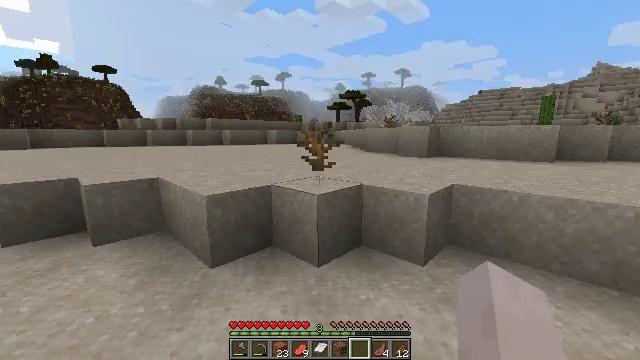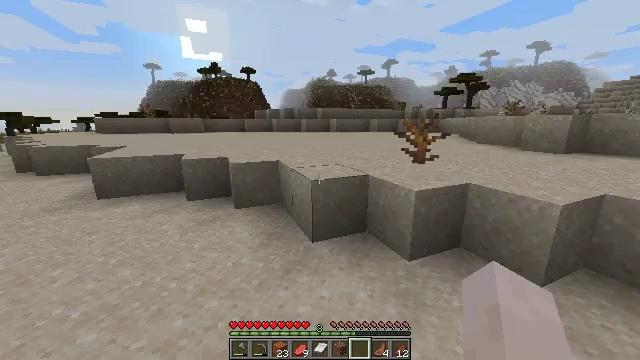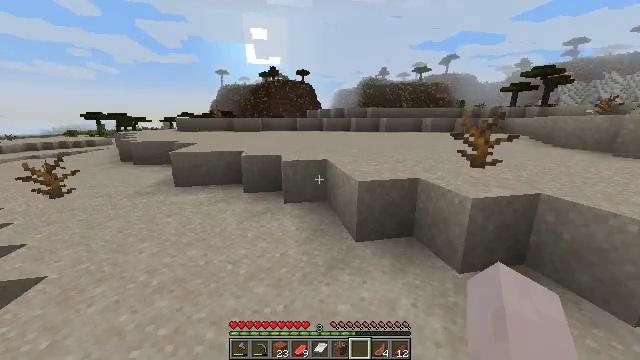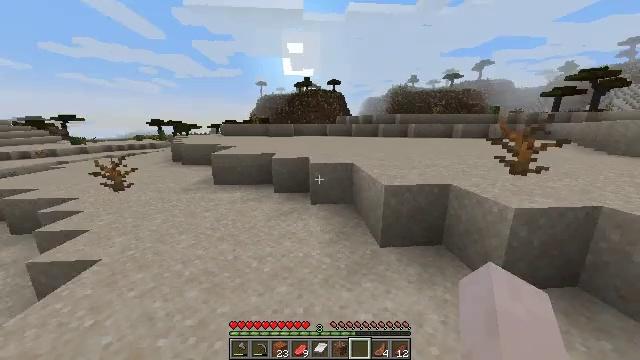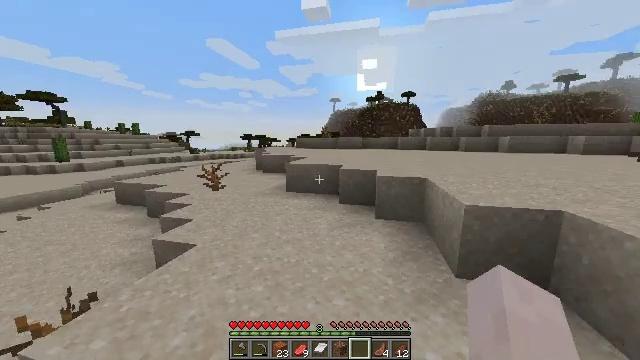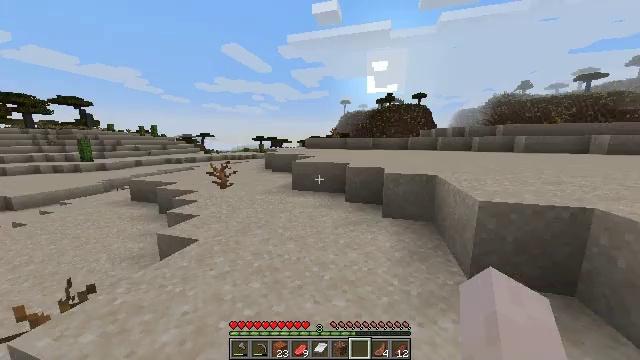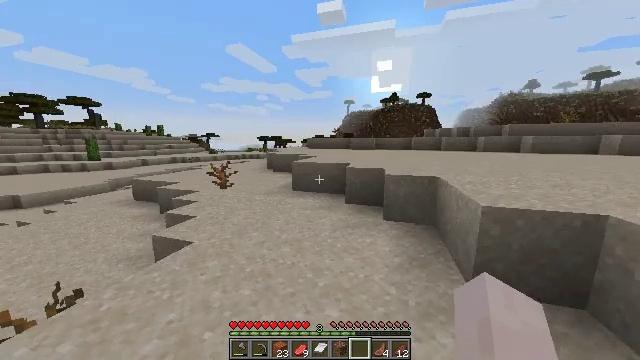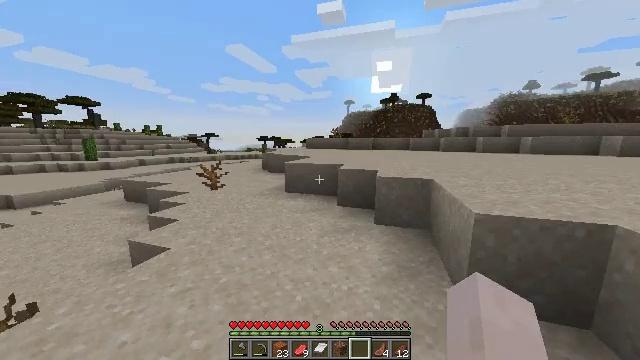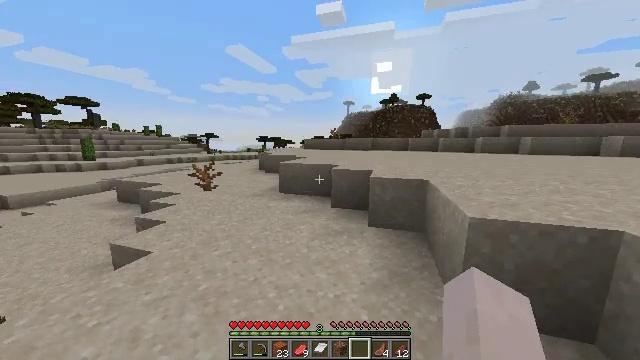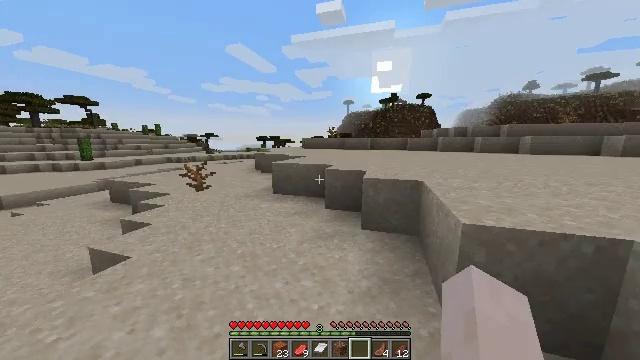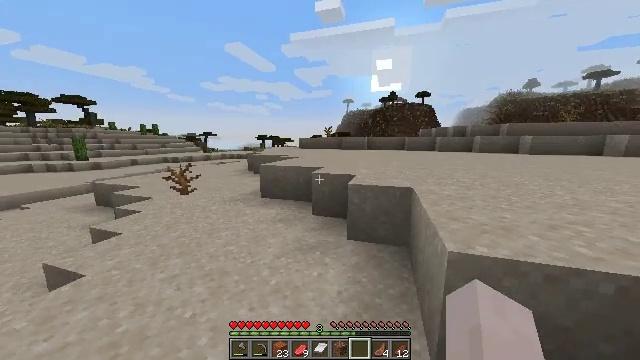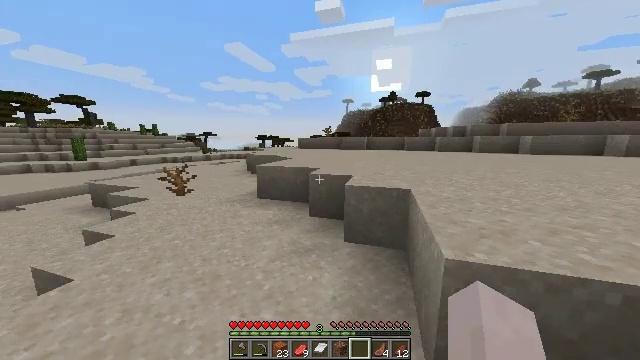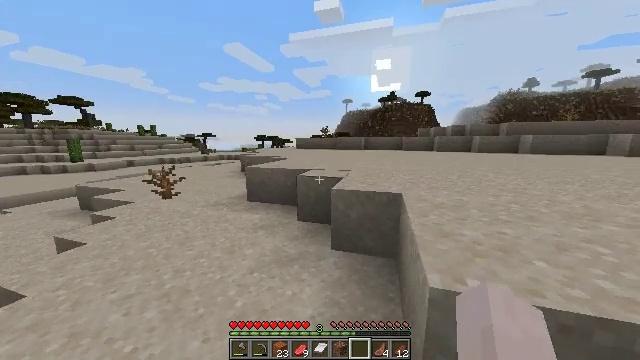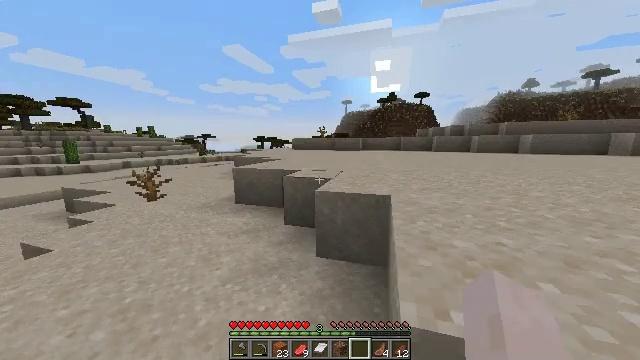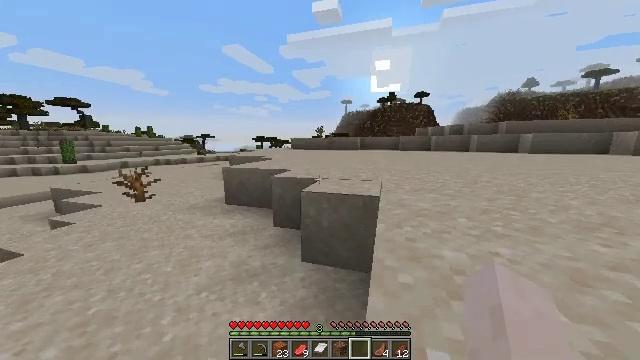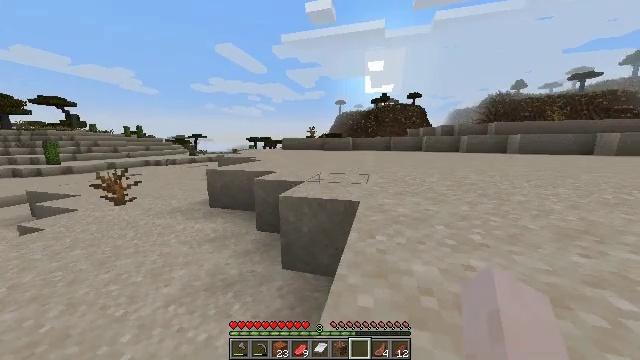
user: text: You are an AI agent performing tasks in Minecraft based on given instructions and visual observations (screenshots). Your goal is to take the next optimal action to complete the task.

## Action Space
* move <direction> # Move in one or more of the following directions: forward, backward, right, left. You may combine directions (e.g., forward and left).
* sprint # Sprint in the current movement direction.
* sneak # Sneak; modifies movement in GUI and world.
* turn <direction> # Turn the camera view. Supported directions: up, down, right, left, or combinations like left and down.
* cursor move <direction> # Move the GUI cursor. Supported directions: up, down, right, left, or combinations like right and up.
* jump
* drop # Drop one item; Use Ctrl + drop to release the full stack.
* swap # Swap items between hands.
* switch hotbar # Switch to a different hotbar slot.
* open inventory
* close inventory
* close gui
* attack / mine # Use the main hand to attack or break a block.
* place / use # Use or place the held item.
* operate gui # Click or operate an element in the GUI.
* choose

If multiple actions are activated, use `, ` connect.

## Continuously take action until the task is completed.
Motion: motion action
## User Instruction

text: Harvest the dead bush.
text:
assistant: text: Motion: move forward, sprint, turn left and down, jump
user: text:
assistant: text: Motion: move forward, sprint, turn left, jump
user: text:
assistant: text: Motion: move forward, sprint, turn left, jump
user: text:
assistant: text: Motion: move forward and move right, sprint, turn left and up, jump
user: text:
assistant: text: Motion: move forward and move right, sprint, turn left, jump
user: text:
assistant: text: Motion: move forward and move right, turn left, jump
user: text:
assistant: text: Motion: move forward and move right, sprint
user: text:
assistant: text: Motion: move forward and move right, sprint
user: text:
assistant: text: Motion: move forward and move right, sprint
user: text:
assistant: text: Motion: move forward and move right, sprint
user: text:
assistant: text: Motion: move forward and move right, sprint
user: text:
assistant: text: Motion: move forward and move right, sprint
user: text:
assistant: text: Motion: move forward and move right, sprint
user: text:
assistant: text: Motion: move forward and move right, sprint
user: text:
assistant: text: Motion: move forward and move right, sprint, turn right
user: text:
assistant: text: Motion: move forward and move right, sprint, turn right, jump
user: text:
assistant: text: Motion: move forward and move right, sprint, jump
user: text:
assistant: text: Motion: move forward and move right, sprint, jump
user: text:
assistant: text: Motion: move forward and move right, sprint, jump
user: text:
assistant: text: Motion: move forward and move right, sprint, jump
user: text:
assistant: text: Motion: move forward and move right, sprint, jump
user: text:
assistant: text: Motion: move forward and move right, sprint, jump
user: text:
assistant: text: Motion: move forward and move right, sprint, jump
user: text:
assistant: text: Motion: move forward and move right, sprint, jump
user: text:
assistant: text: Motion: move forward and move right, sprint, jump
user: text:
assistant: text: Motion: move forward and move right, sprint, jump
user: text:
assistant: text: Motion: move forward and move right, sprint, turn left, jump
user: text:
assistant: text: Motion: move forward and move right, sprint, turn left and down, jump
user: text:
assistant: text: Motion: move forward and move right, sprint, turn left, jump
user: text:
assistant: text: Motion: move forward and move right, sprint, jump